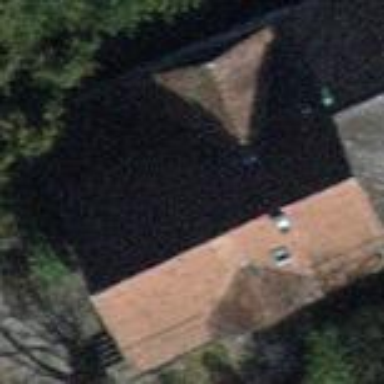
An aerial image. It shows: Building with hipped roof shape.